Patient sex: M
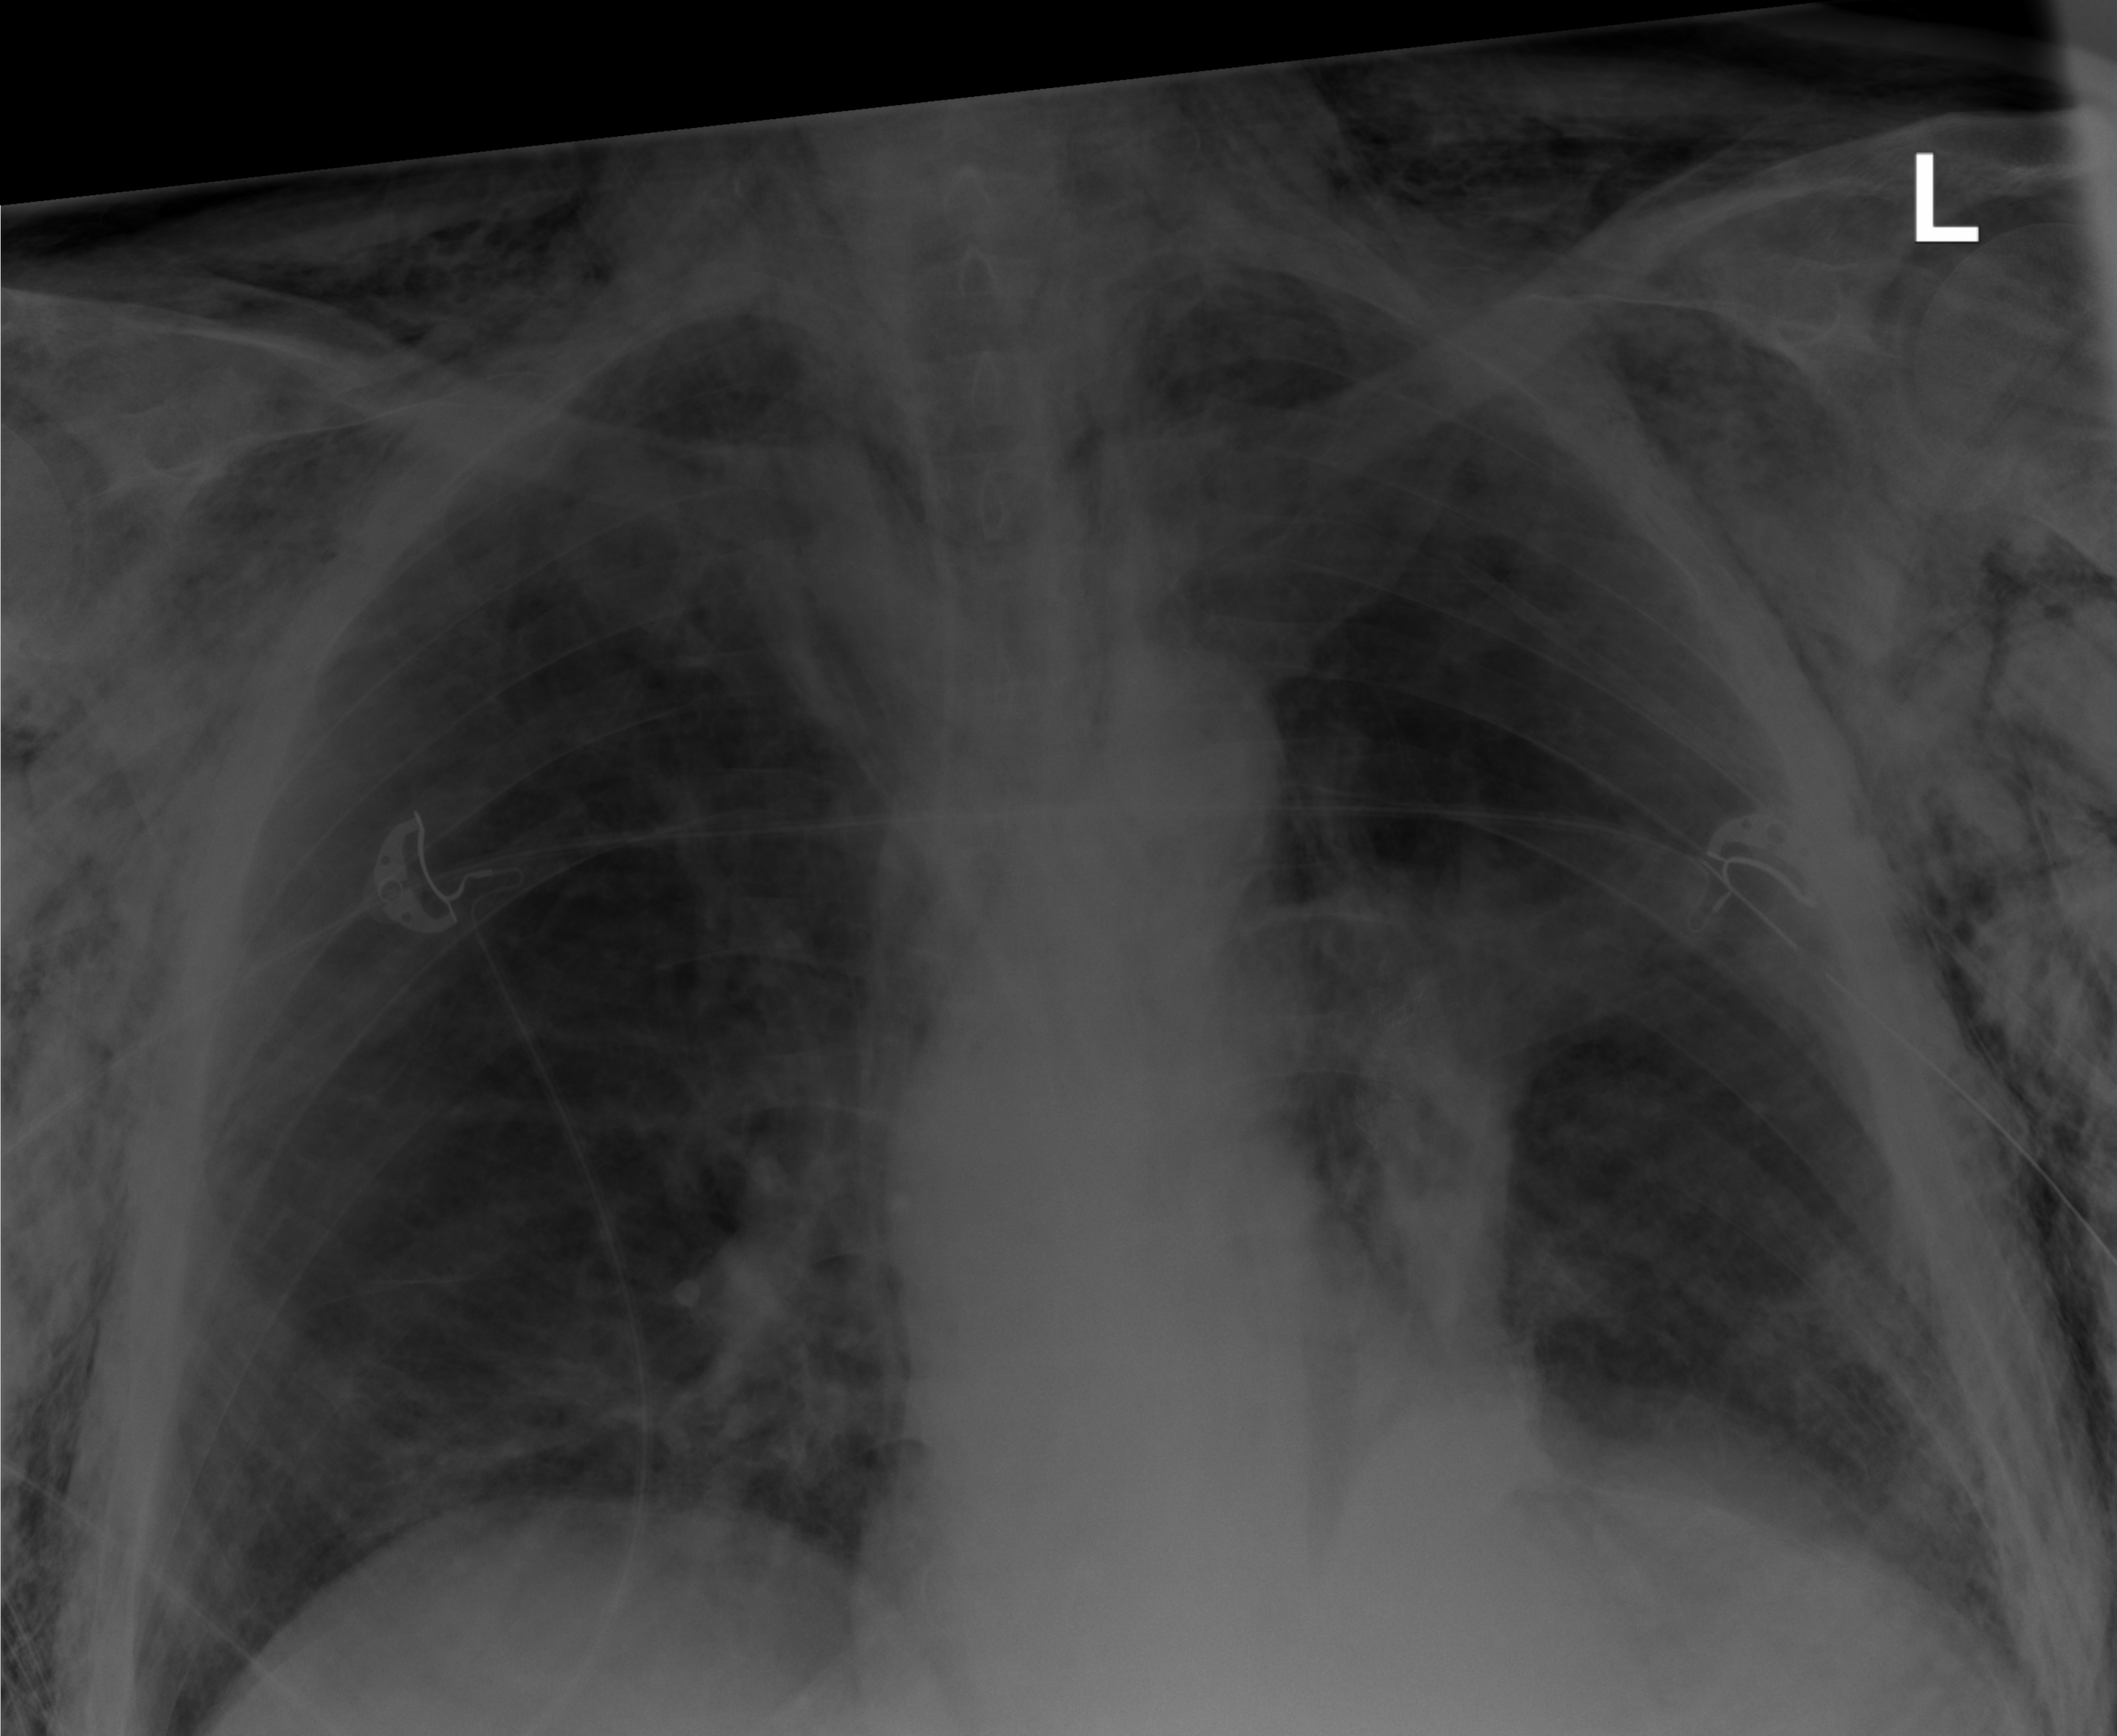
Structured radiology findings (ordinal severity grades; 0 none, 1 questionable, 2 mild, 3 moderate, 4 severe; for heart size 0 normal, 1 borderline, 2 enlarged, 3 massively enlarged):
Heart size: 0
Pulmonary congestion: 0
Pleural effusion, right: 0
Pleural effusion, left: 0
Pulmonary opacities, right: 0
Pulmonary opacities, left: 2
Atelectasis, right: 0
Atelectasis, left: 0